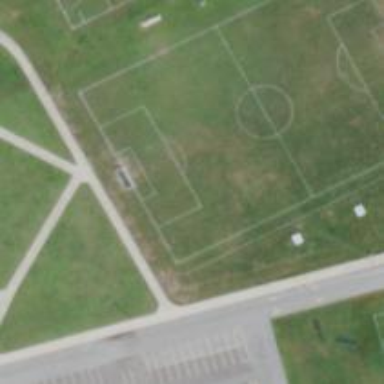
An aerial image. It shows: Soccer pitch for leisure land activities.